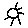
Label: sun